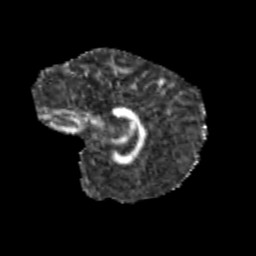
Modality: FA
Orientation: sagittal
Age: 9
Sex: male
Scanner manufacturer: siemens
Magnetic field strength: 3 T
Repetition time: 3.8 s
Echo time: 0.07 s